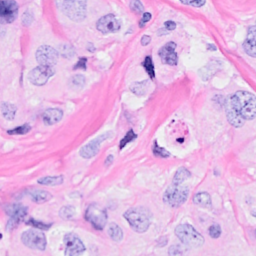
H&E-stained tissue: Breast